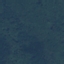
Land use / land cover class: Forest